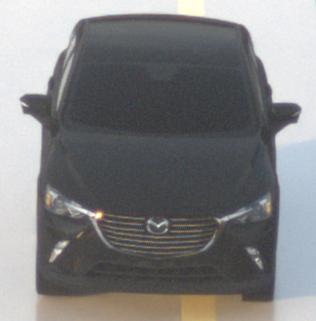
Make: Mazda
Model: CX-3 SKYACTIV-G 120
Detailed model: CX-3 (DK)
Model produced from: 2015/06
Model produced until: 2018/06
Doors: 5
Color: black
Road condition: wet road
Daytime: sunrise or sunset
Contrast: low contrast